Field crop: maize
Growth stage: 2
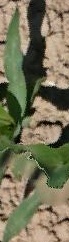
Species: maize